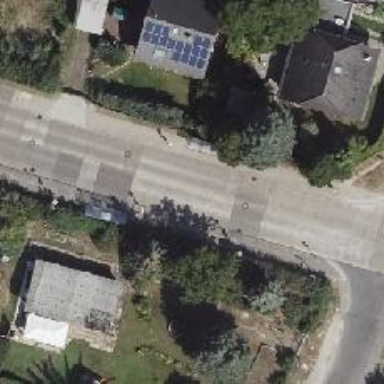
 with the right sidewalk having asphalt surface."